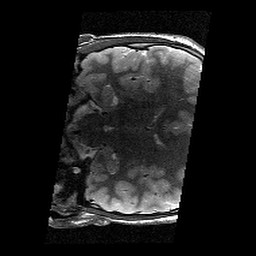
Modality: T2w
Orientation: coronal
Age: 12
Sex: male
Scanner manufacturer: siemens
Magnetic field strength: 3 T
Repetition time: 9.23 s
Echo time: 0.067 s